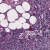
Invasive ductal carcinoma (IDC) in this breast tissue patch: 0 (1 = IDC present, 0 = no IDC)